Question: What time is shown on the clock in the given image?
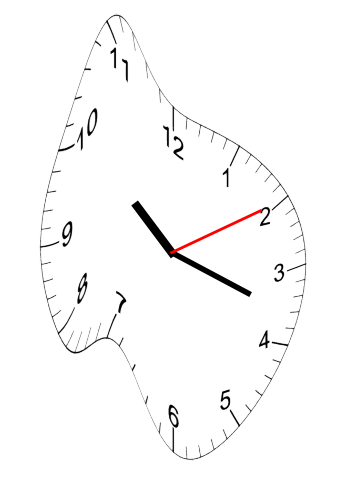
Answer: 10:18:10